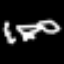
Label: frog